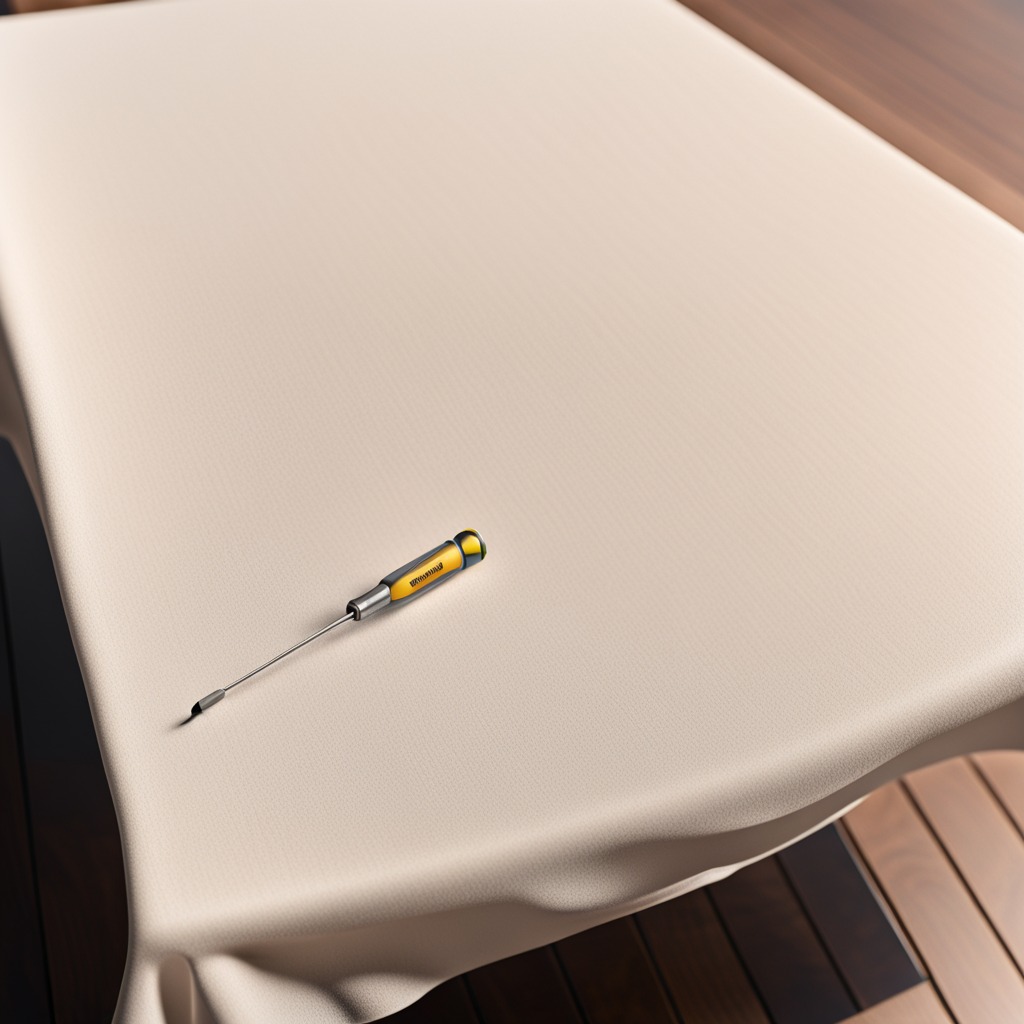
A screwdriver lies on the wooden table in the outdoor workshop during daytime bright natural light soft shadows worn but beneath the cloth.